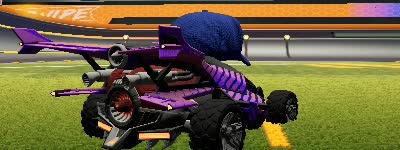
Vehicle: aftershock